Interaction volume radius: 10 \u00c5
Interaction volume height: 10 \u00c5
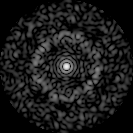
Disorder parameter: 0.8794